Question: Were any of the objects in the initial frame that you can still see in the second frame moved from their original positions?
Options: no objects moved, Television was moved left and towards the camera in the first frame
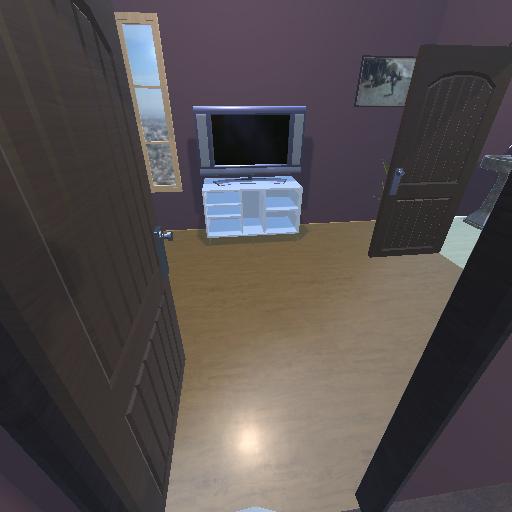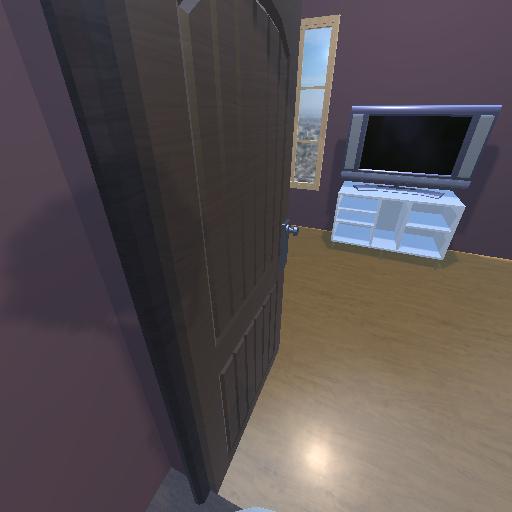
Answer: no objects moved